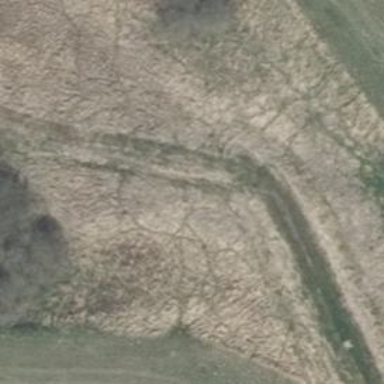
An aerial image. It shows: Reedbed in wetland area.